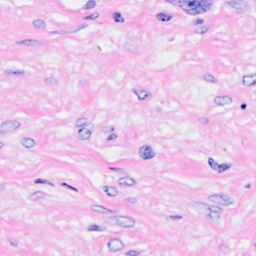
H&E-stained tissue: Breast